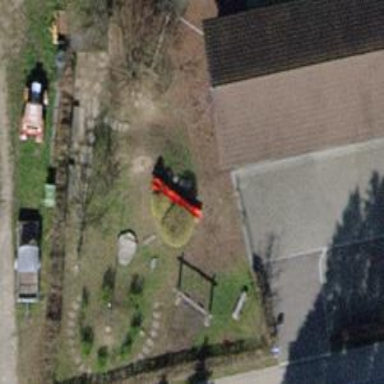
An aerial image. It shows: Playground area for leisure land.